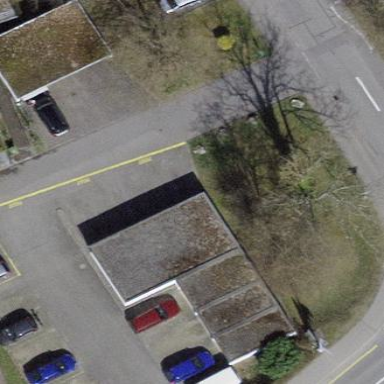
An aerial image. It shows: Group of garages.